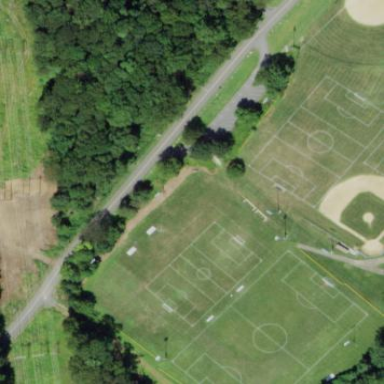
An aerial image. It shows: Soccer pitch for leisure land activities.